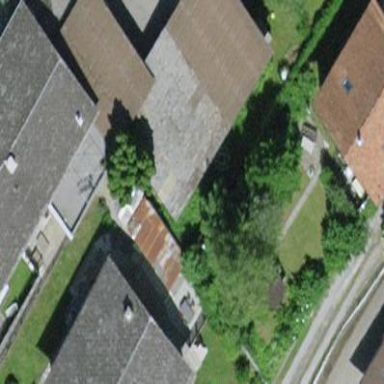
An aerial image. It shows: View of roof of building.